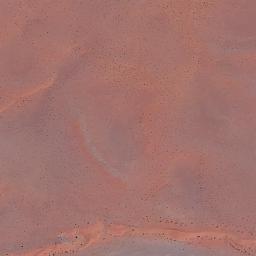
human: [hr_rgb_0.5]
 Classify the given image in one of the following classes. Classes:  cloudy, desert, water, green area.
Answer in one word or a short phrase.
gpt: desert